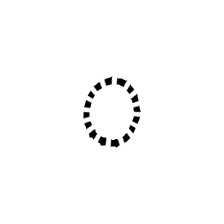
Shape: circle